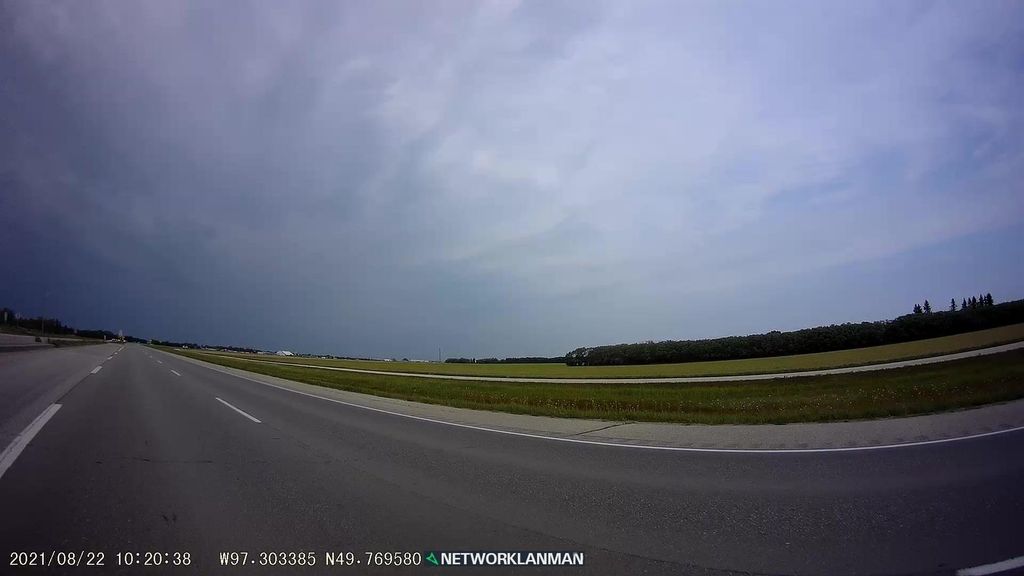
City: winnipeg